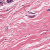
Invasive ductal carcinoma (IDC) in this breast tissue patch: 0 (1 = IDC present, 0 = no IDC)